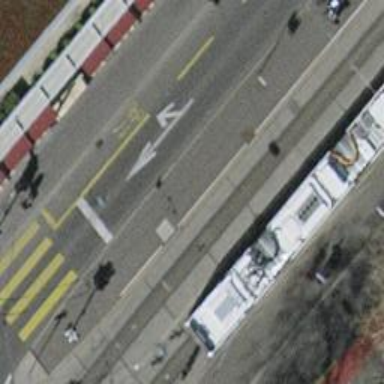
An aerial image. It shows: Tram stop for public transport.